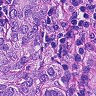
Metastatic tissue present: yes